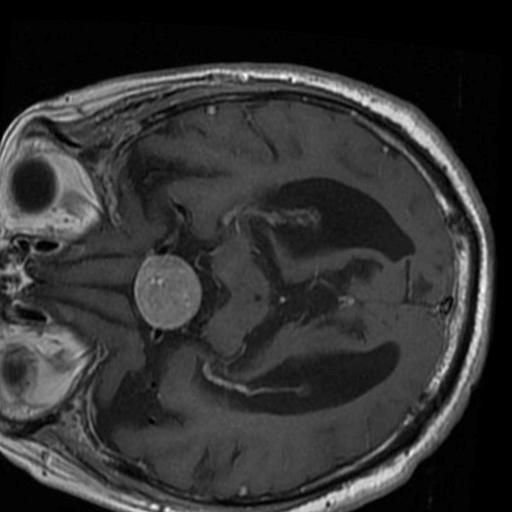
Label: brain_tumor